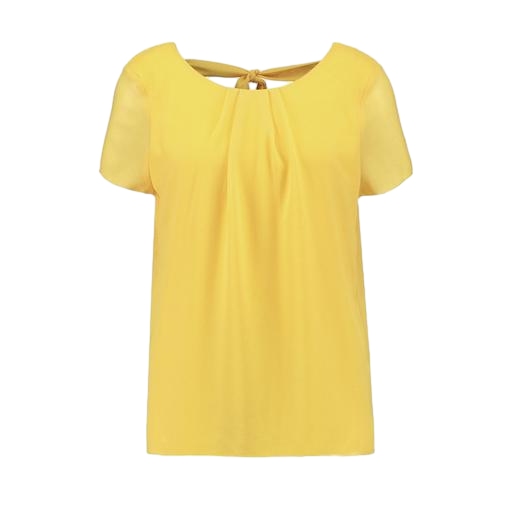
yellow tie front top, yellow pleated georgette top, short-sleeve top only macy, white background